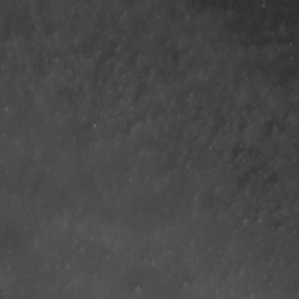
Label: non_frost